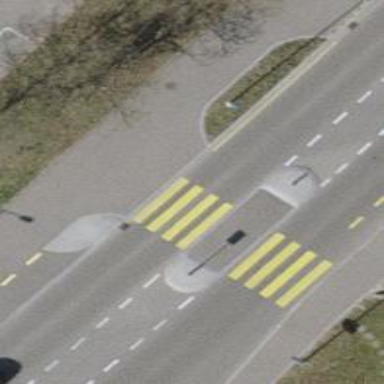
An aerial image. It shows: Footway with asphalt surface that has marked crossing for both pedestrians and cyclists.